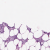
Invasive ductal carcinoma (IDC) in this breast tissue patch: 0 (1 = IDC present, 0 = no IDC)